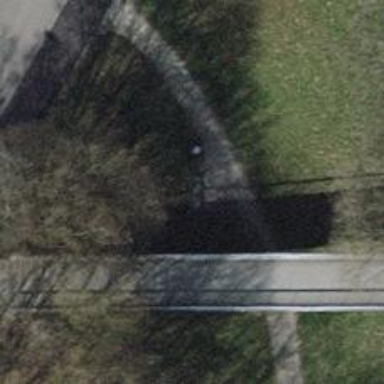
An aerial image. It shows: Bench for seating.